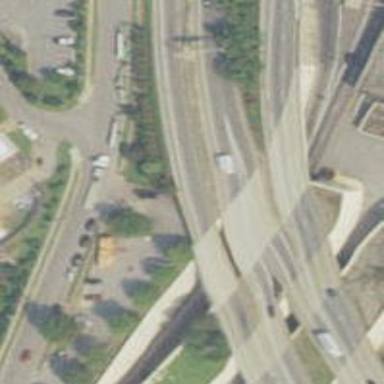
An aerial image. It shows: Asphalt motorway link.